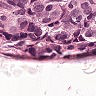
Metastatic tissue present: yes